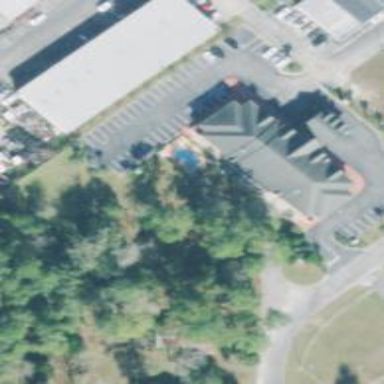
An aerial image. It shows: Hotel building.